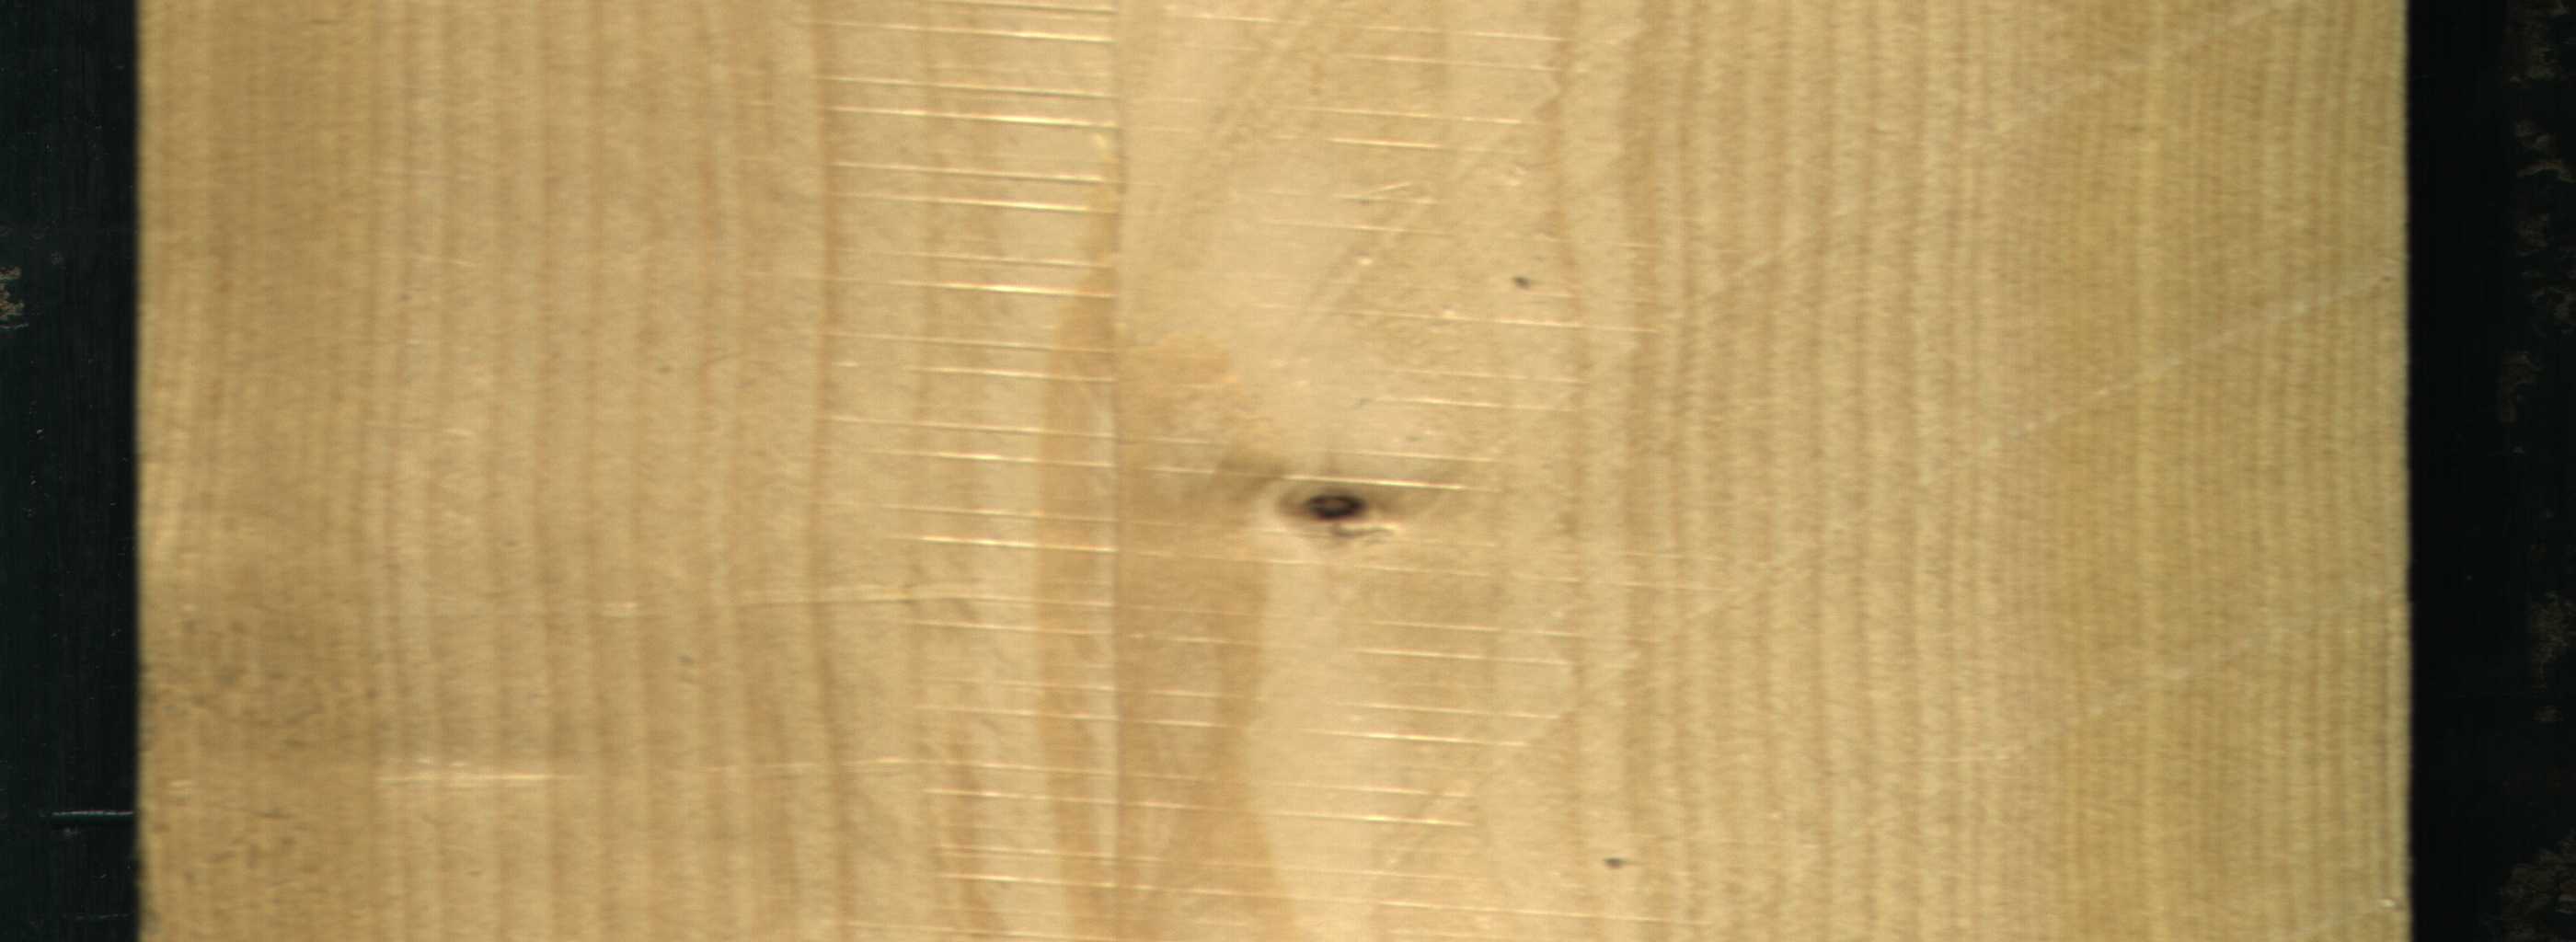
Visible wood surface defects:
Dead_Knot